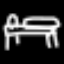
Label: bed